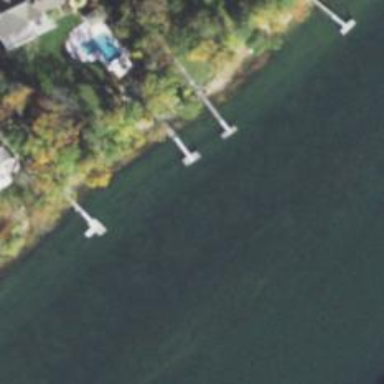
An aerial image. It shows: Man-made pier.